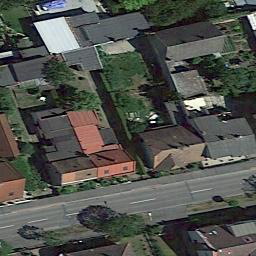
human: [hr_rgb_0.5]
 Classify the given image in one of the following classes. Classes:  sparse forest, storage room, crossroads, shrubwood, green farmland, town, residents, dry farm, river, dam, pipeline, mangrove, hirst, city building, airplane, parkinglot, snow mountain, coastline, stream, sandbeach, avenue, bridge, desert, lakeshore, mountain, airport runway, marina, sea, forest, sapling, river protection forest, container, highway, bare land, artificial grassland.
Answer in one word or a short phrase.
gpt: residents